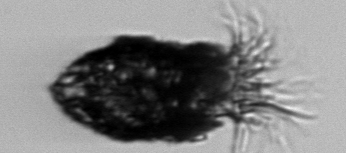
Label: Stenosemella_pacifica